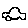
Label: car